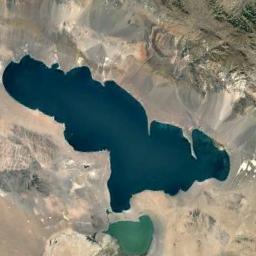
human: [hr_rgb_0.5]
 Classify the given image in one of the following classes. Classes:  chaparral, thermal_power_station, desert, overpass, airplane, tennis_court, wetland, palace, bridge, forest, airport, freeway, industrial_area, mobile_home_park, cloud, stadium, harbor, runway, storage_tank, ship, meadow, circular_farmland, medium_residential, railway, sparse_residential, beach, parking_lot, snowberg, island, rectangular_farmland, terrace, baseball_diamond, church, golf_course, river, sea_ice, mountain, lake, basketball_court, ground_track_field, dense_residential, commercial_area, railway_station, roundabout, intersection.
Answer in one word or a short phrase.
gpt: lake